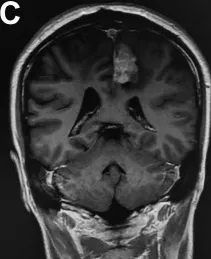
Preoperative enhanced MRI showed that the nodular enhancement was found in both sides of parietal cerebral falx, with the largest size of 3.4x1.8x3.6 cm (A-C).
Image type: radiology (mri)